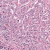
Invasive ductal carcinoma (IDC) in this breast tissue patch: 1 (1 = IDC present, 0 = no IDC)